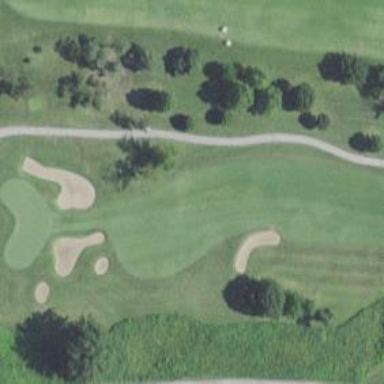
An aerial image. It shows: Golf hole.